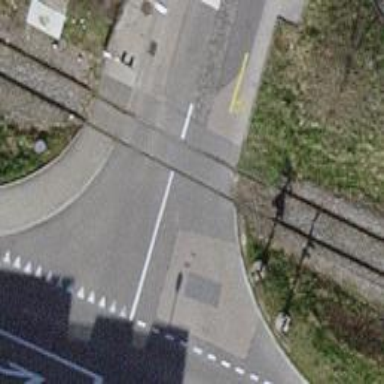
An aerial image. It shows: Railway level crossing.